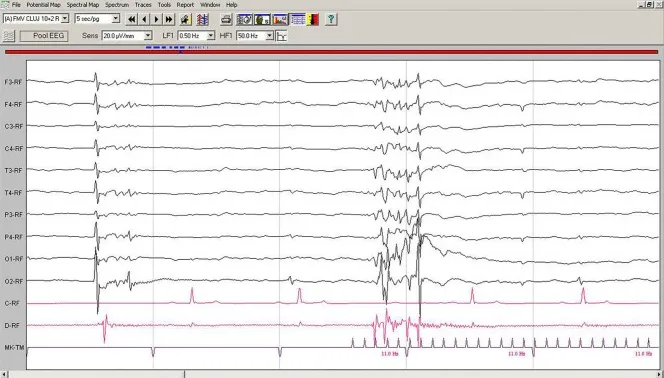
IPS-induced EEG recording of Case No. 2 patient: IPS at 11 Hz generates after 120 ms generalized polyspike-slow wave complexes, followed immediately by the myoclonic contraction on the EMG channel. Low-cut filter: 0.5 Hz; high-cut filter: 50 Hz, speed 5 sec/page; channel C: ECG, bipolar on the chest, channel B: bipolar, left brachiocephalic muscle; channel D: bipolar, right brachioradialis muscle; MKT channel: photic stimulation marker. Figure shown at 20 muV/mm. IPS, intermittent photic stimulation; EEG, electroencephalogram; ECG, electrocardiography; EMG, electromyography.
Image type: electrography (eeg)